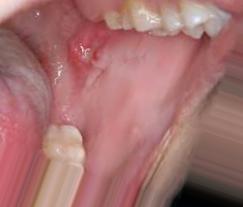
Condition: Mouth Ulcer